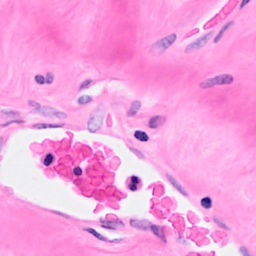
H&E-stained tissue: Breast